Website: crate-barrel
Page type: account-selection
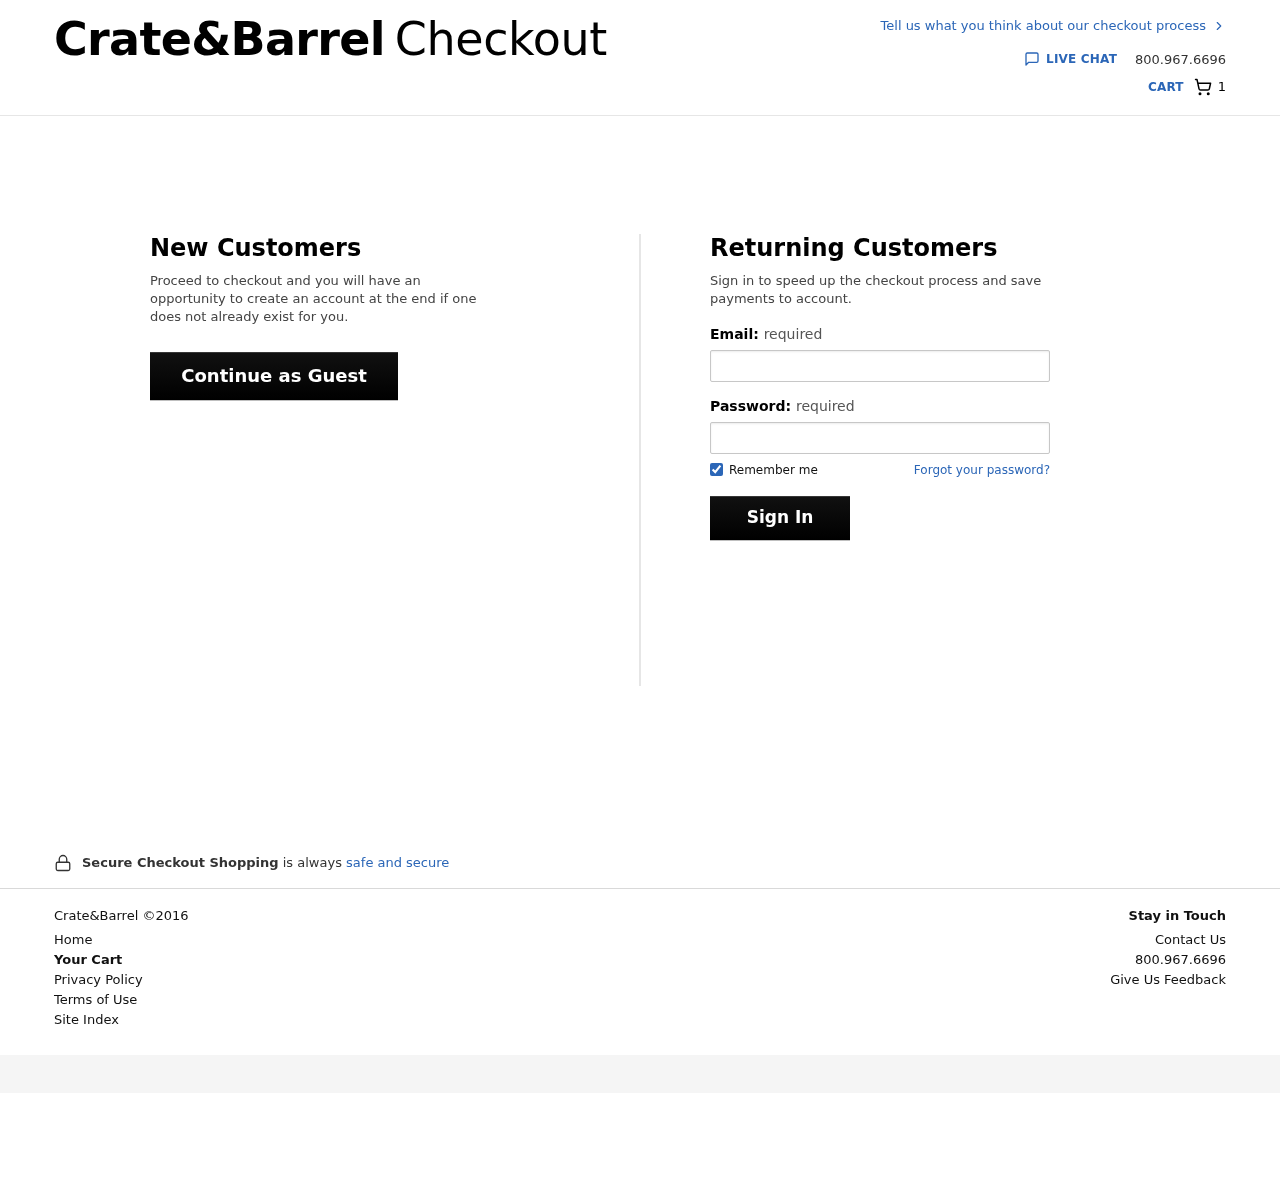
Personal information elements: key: PII_EMAIL
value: richard.johnson@yahoo.com
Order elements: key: ORDER_NUM_ITEMS
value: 1